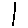
Label: line